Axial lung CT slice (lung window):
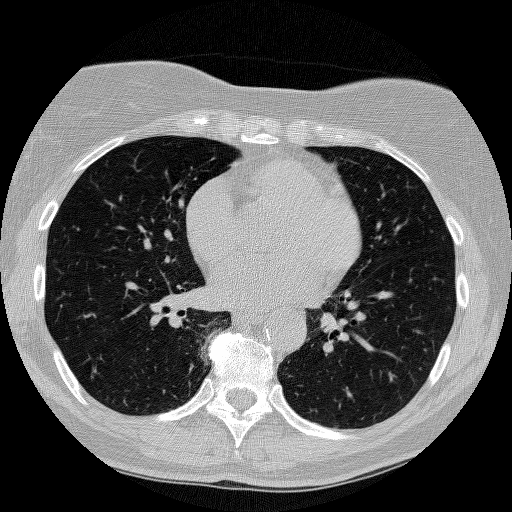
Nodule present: no